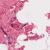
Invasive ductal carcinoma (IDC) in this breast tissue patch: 0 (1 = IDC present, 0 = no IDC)